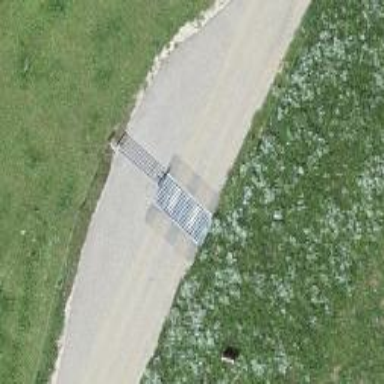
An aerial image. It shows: Cattle grid.